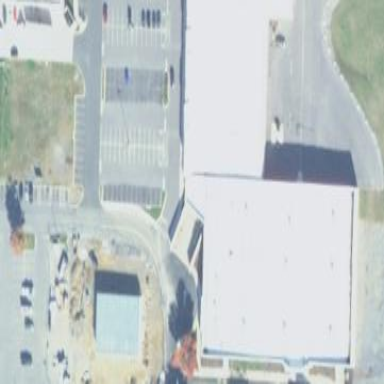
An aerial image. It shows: Part of building.